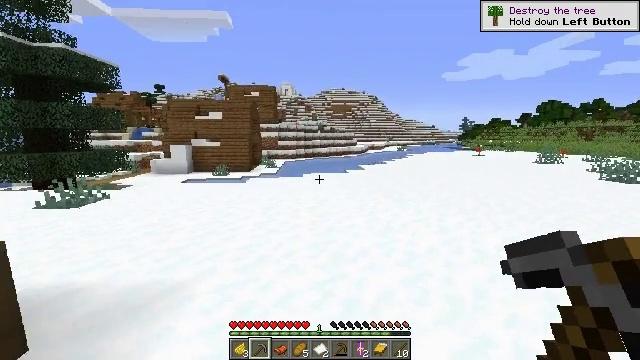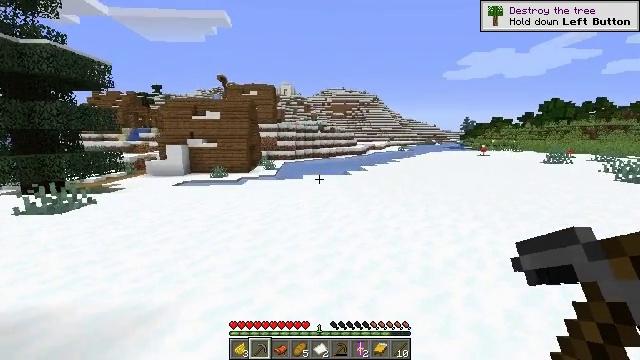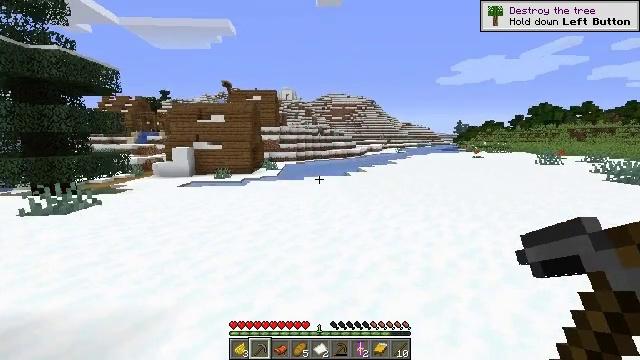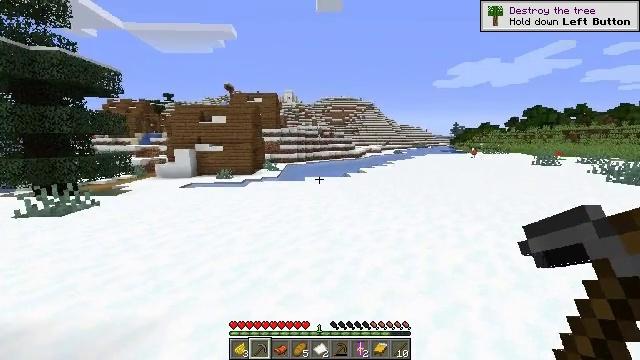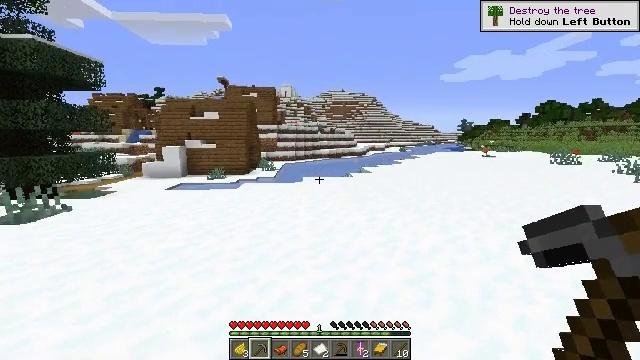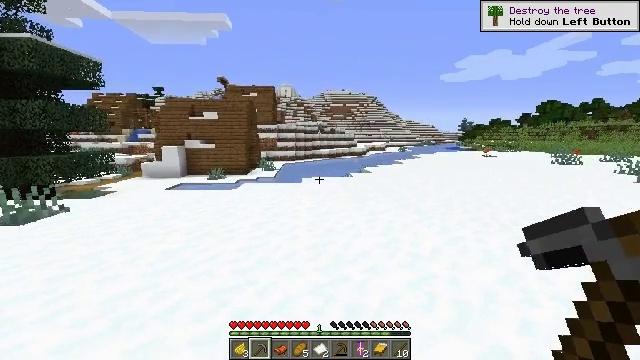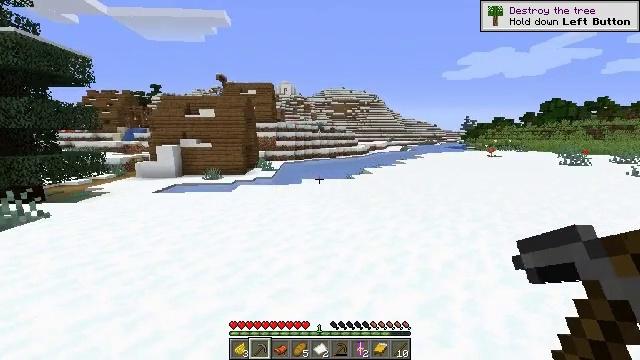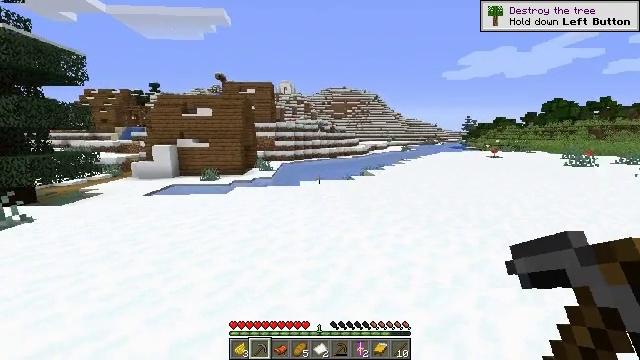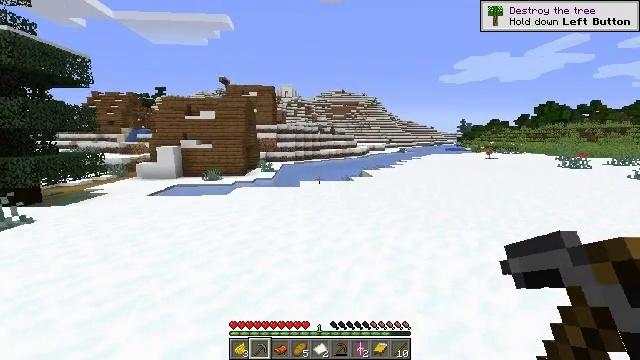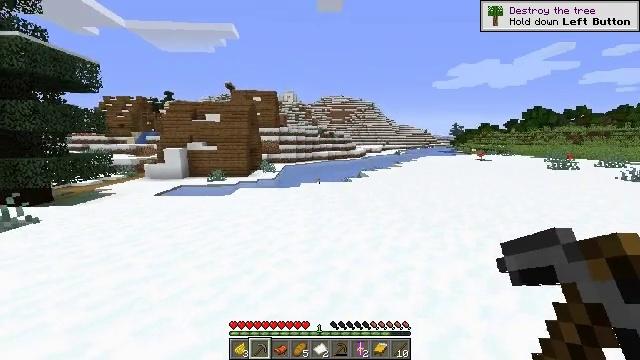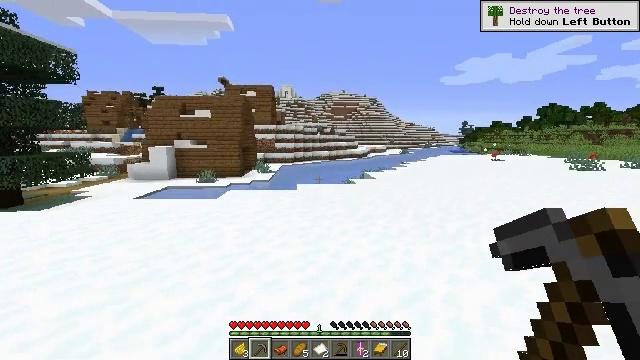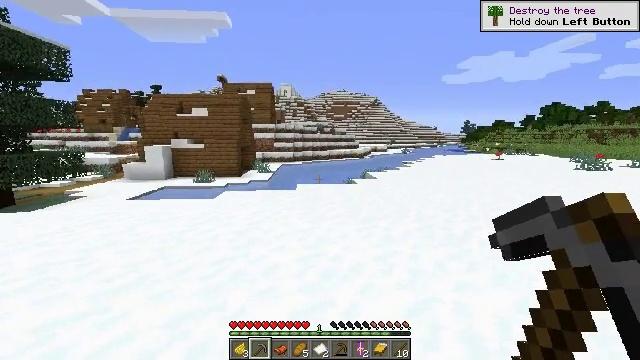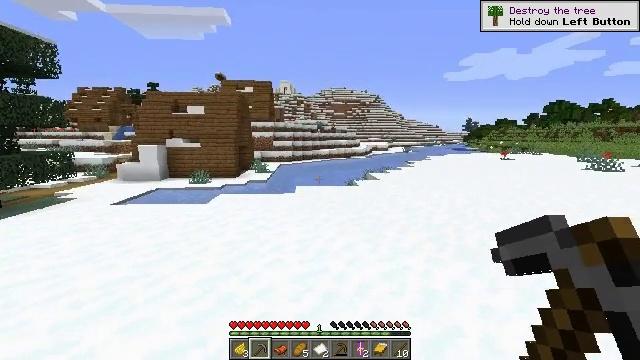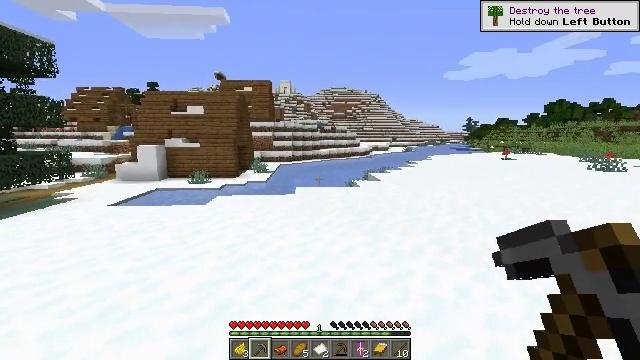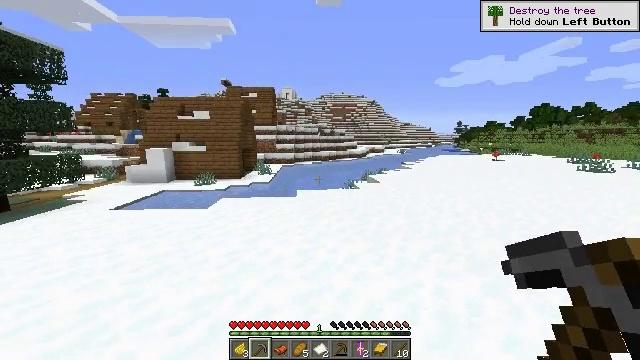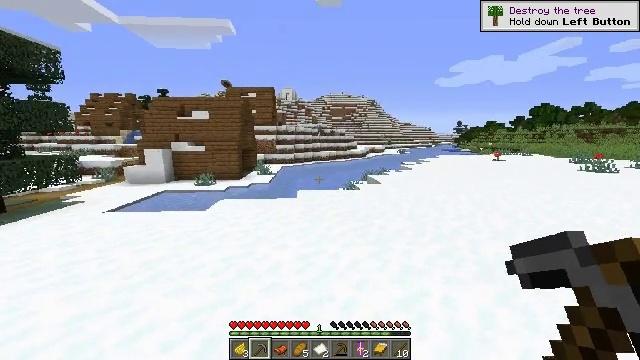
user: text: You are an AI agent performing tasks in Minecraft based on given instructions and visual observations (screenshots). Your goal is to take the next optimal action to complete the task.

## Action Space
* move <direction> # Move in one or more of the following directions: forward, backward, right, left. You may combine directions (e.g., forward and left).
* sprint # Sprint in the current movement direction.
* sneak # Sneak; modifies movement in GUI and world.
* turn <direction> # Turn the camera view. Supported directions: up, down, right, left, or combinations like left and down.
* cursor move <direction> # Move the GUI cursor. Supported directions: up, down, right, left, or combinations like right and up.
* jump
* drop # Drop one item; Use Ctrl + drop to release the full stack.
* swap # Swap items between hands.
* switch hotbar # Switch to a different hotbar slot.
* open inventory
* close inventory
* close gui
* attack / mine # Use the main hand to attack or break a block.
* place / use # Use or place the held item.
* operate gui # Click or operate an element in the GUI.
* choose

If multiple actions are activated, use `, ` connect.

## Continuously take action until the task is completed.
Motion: motion action
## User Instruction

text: Gather spruce fence pieces.
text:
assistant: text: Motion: move forward
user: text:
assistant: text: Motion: move forward
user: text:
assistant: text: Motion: move forward
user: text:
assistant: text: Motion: move forward
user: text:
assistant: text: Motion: move forward
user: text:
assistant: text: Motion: move forward
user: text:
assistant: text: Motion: move forward
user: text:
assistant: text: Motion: move forward
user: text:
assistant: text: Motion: move forward
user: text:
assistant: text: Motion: move forward
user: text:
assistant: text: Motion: move forward
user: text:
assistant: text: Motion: move forward
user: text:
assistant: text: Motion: move forward
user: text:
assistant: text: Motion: move forward
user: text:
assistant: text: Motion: move forward
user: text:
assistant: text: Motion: move forward
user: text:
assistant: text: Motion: move forward
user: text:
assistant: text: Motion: move forward
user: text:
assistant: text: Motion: move forward
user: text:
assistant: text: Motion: move forward
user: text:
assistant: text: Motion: move forward
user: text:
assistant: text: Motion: move forward
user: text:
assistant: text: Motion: move forward
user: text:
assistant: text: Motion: move forward
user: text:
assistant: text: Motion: move forward
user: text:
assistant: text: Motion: move forward
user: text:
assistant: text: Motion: move forward
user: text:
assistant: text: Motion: move forward
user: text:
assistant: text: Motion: move forward
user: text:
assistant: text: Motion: move forward